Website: ulta-beauty
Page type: payment
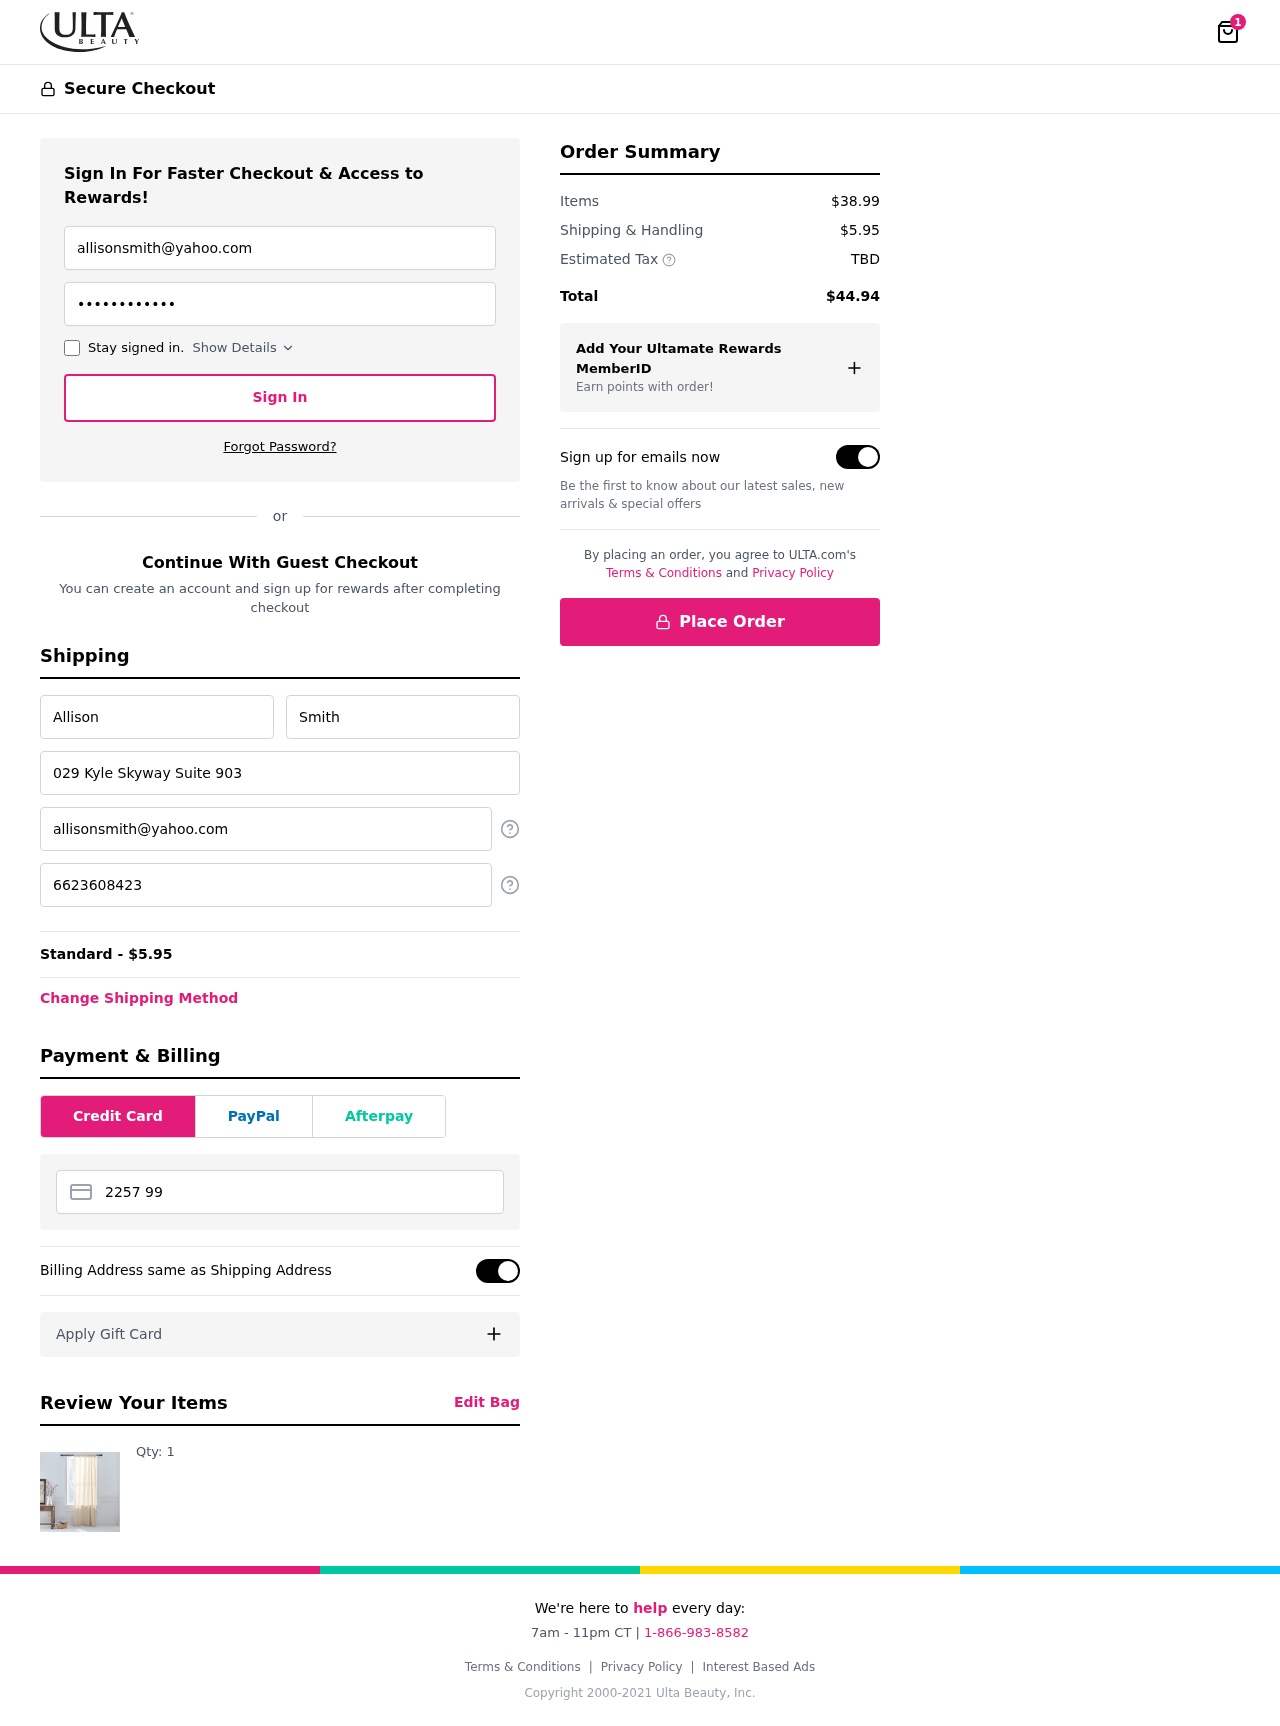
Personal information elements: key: PII_CARD_NUMBER
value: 2257 9956 9013 0106
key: PII_EMAIL
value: allisonsmith@yahoo.com
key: PII_FIRSTNAME
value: Allison
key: PII_LASTNAME
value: Smith
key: PII_PHONE
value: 6623608423
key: PII_STREET
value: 029 Kyle Skyway Suite 903
Product elements: key: PRODUCT1_QUANTITY
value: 1
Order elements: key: ORDER_NUM_ITEMS
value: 1
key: ORDER_SHIPPING_COST
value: $5.95
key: ORDER_SHIPPING_COST
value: Standard - $5.95
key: ORDER_SUBTOTAL
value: $38.99
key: ORDER_TAX
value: TBD
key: ORDER_TOTAL
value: $44.94